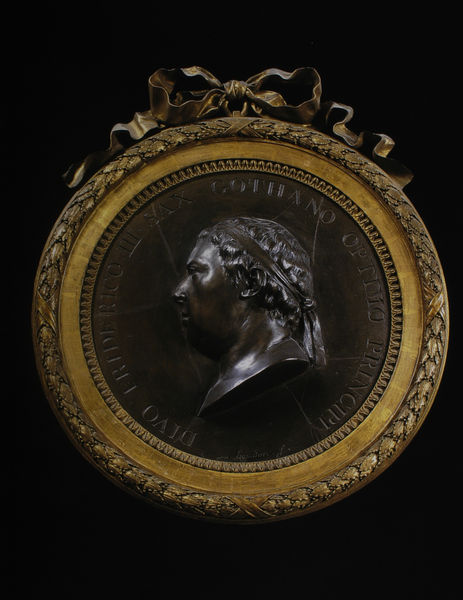
Titel: Friedrich III., Herzog von Sachsen-Gotha
Künstler: Jean-Antoine Houdon
Standort: Gotha
Institution: Schlossmuseum
Schlagwörter: blätter, kopf, laub, mann, braun, frau, grau, haar, mund, nase, ohr, profil, schmuck, schwarz, stirn, symbol, zeichen, blick, tuch, ornament, schleife, augen, band, barock, gesicht, knoten, kragen, rahmen, silber, stein, stirnband, bild, bildnis, hals, portrait, porträt, signatur, auge, gold, haare, klassizismus, girlande, locken, kreis, rund, perücke, goldfarben, relief, schrift, seitlich, rahmung, haarband, nacken, rand, erhaben, kaiser, dick, jugendstil, kopftuch, inschrift, büste, glanz, ornamente, seitenansicht, metall, bildhauerei, bronze, plastik, wange, masche, foto, fotografie, photographie, fett, messing, antike, medaillon, kupfer, portait, text, buchstaben, herrscher, kranz, lorbeer, lorbeeren, lorbeerkranz, sieg, gravur, rom, ranke, photo, wappen, musterung, chwarz, dunkels, amulett, binde, historismus, medaille, persönlichkeit, kamee, siegel, goethe, emblem, guss, römisch, prägung, athen, münze, latein, lateinisch, neoklassizismus, grichenland, caesar, nero, medaillion, steinschnitt, gemme, medaillie, kopfband, flecht, öse, halbrelief, profilporträt, amulet, bronzerelief, relife, metalle, gedenkmünze, seitenportrait, aten, baendchen, brongse, divo, lorbeerband, medajo, principe, steinrelief, e, #rahmen